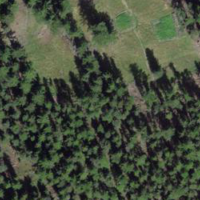
EUNIS habitat code: 43
Species observed at this site:
Sitta europaea